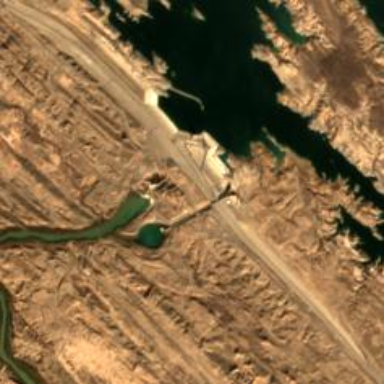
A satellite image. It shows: Dam structure along waterway.